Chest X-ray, PA view. Patient: 11 years old, sex F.
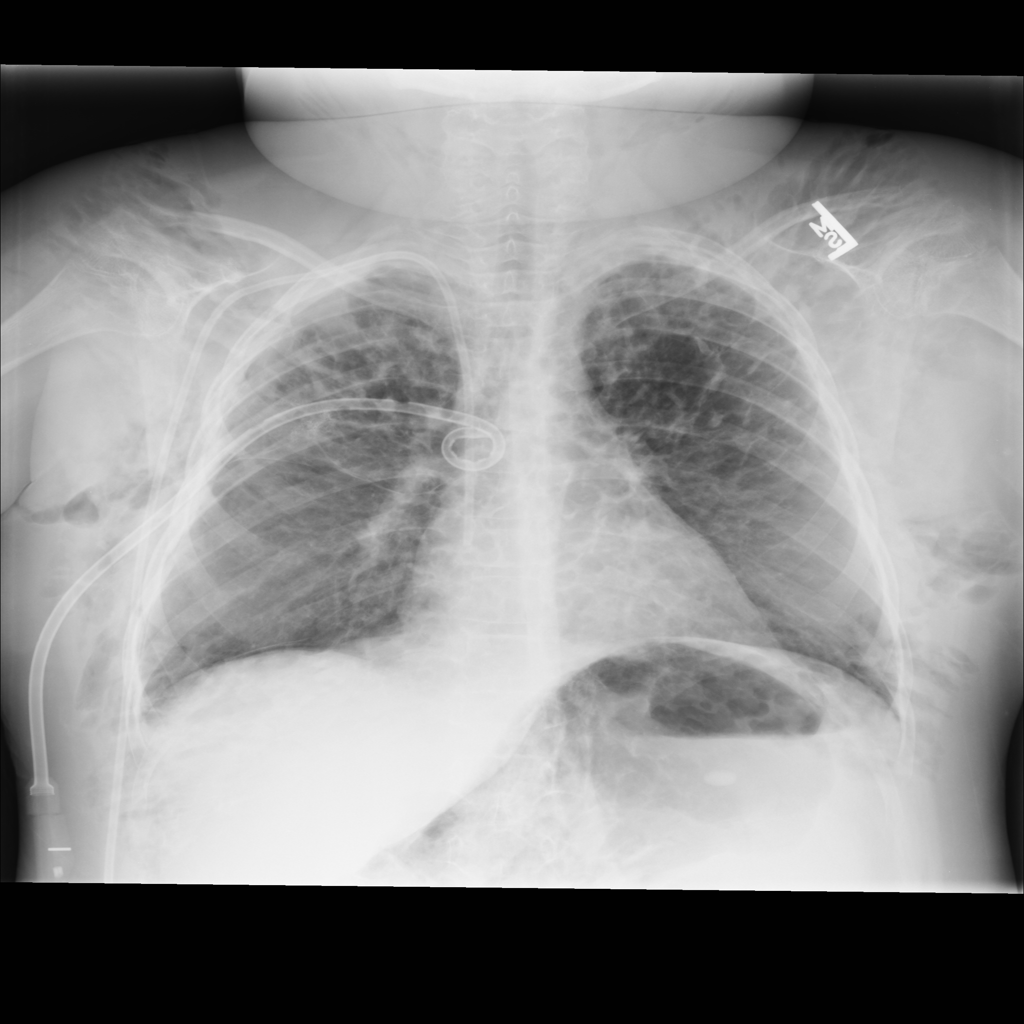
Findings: Emphysema